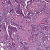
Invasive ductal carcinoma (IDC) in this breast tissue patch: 1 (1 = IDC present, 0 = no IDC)